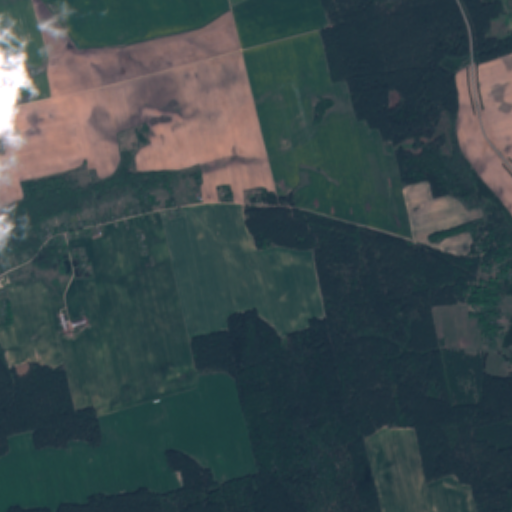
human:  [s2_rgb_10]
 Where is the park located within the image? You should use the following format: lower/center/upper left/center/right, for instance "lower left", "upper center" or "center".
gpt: The park is located in the center of the image.
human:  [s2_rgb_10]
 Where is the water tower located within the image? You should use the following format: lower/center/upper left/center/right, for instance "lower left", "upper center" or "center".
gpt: The water tower is located in the center left of the image.
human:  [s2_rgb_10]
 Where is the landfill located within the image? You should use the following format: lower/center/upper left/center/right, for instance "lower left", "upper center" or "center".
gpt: There is no landfill in the image.